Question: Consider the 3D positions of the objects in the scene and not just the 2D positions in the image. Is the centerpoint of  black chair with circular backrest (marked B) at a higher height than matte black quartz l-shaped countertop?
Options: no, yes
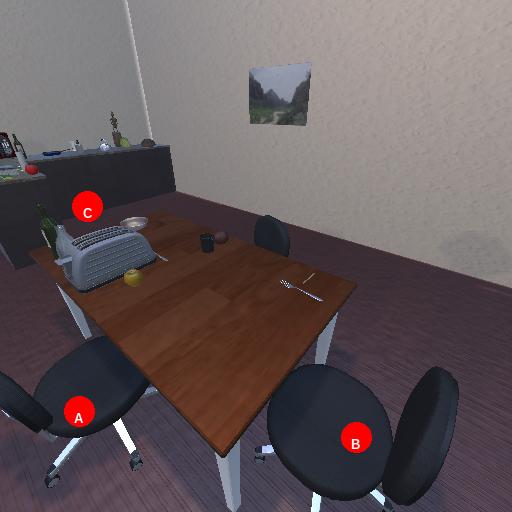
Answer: no